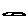
Label: fish